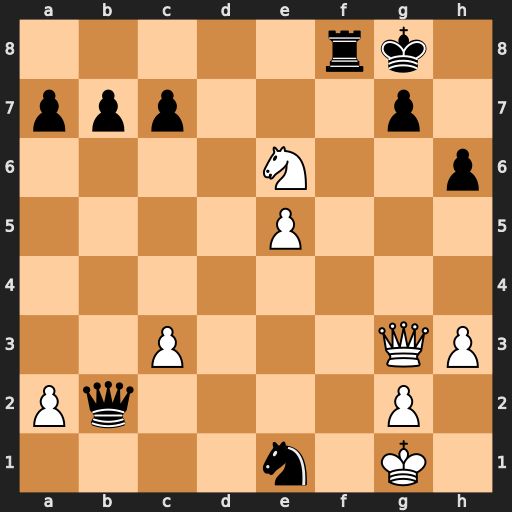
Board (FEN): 5rk1/ppp3p1/4N2p/4P3/8/2P3QP/Pq4P1/4n1K1
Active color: w
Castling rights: -
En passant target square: -
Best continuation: Qxg7#